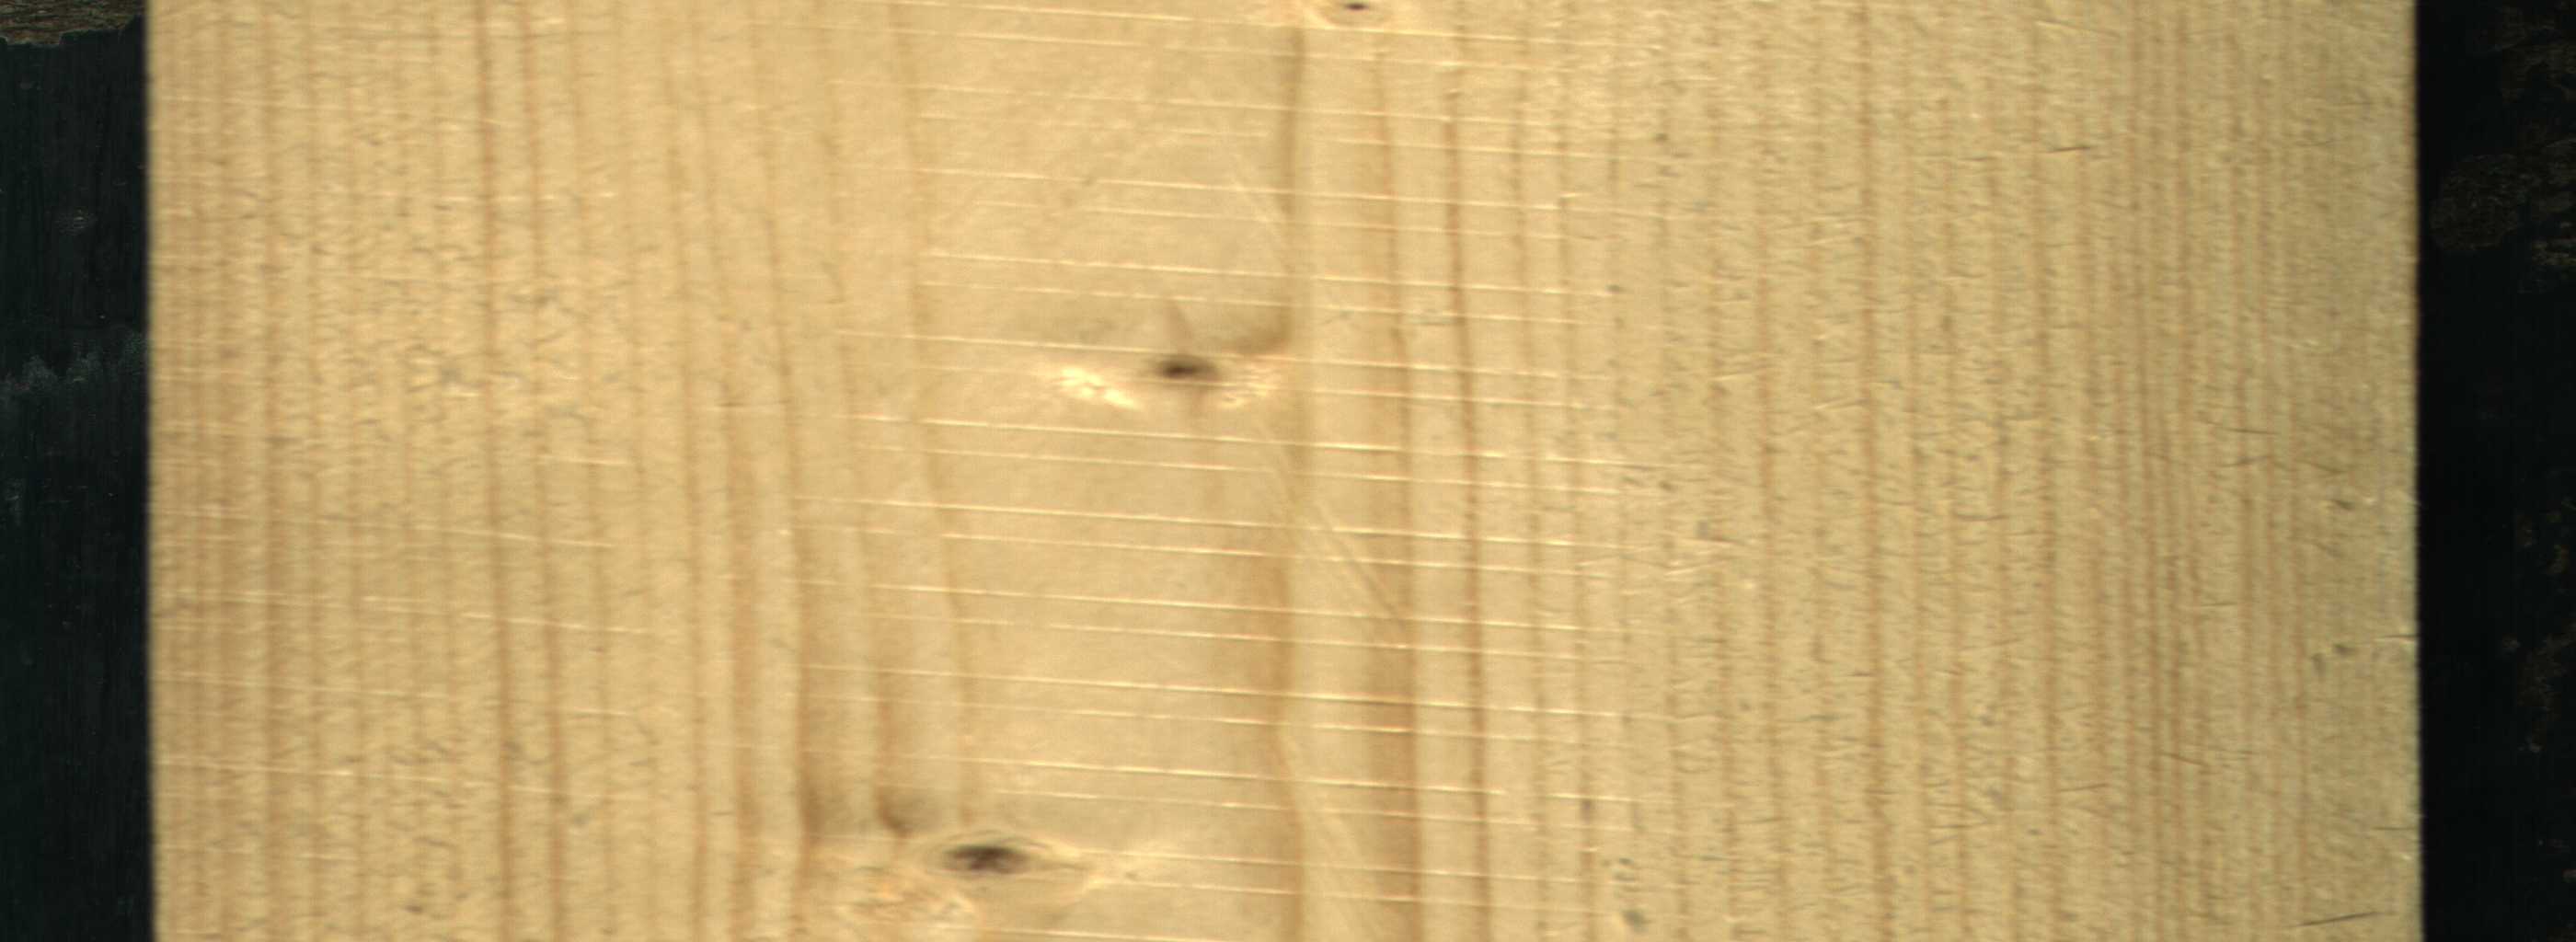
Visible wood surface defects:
Live_Knot
Live_Knot
Live_Knot